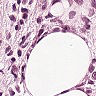
Metastatic tissue present: yes